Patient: sex F, age 69
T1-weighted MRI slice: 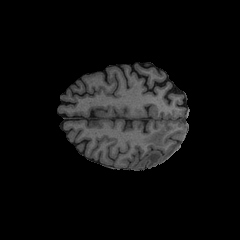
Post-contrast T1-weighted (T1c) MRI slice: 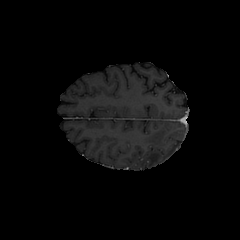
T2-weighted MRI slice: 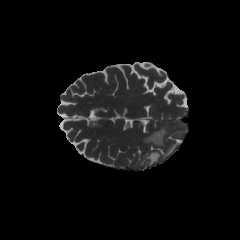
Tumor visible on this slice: yes
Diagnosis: Glioblastoma, IDH-wildtype
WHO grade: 4